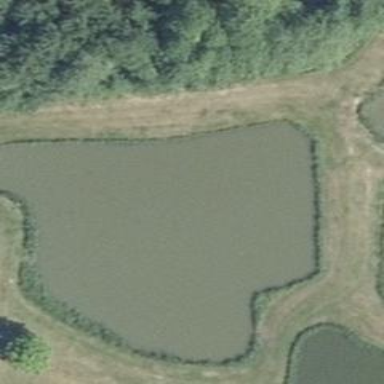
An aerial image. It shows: Pond surrounded by natural water.